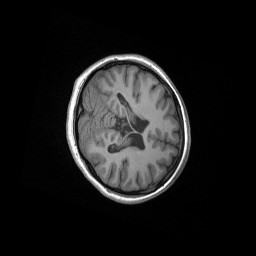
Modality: T1w
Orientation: axial
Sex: female